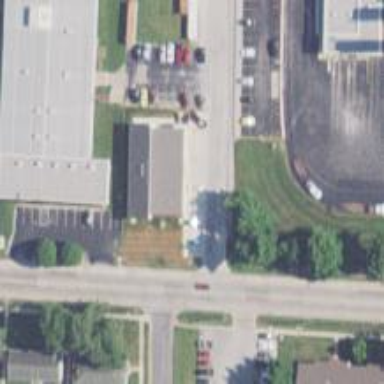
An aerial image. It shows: Veterinary facility.